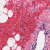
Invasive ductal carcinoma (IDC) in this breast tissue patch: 0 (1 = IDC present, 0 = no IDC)